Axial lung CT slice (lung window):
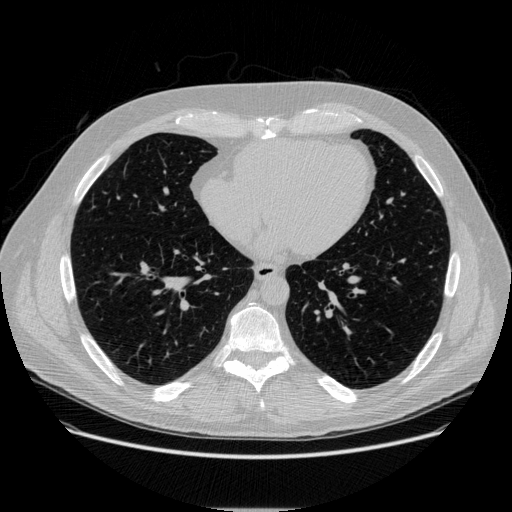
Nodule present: no